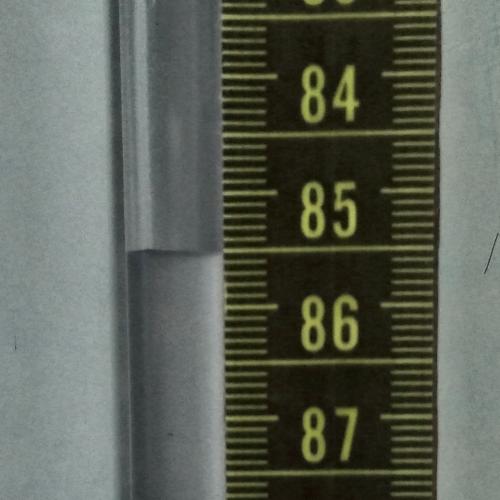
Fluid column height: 85.5 cm